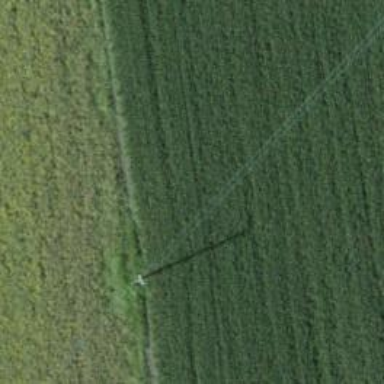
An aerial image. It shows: Minor power line.